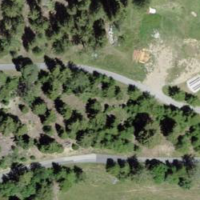
EUNIS habitat code: 23
Species observed at this site:
Aporia crataegi
Lasiommata megera
Spinus spinus
Callistege mi
Parnassius mnemosyne
Prunella collaris
Picus viridis
Capreolus capreolus